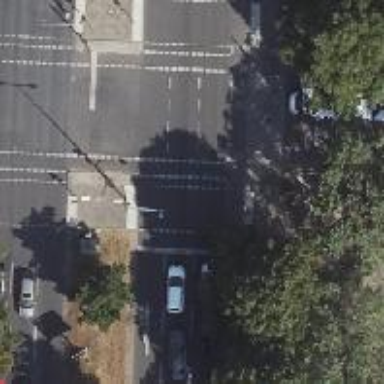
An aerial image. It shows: Footway that serves as traffic island.